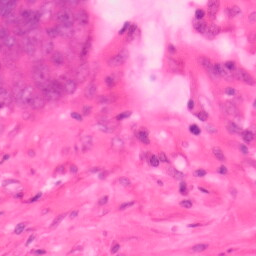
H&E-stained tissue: Colon